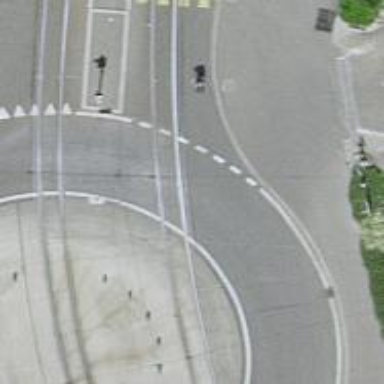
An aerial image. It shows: Tram level crossing on the railway.